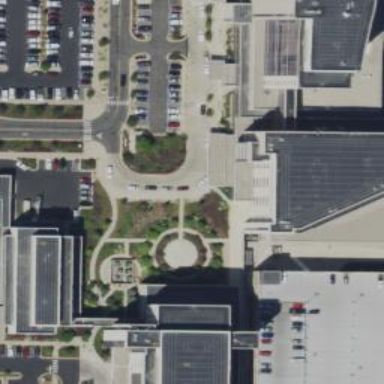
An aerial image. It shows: Hospital building.